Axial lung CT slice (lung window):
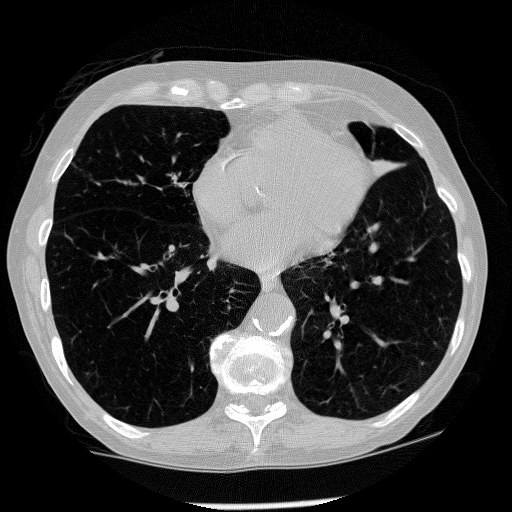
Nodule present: no